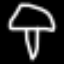
Label: mushroom